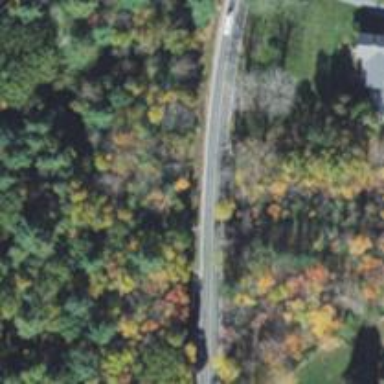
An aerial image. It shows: Culvert tunnel.